Field crop: tomato
Growth stage: 1
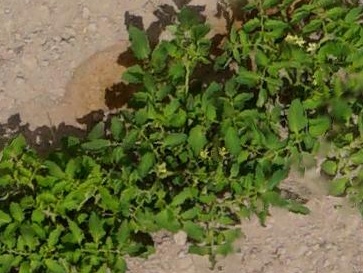
Species: tomato